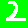
Digit: 2